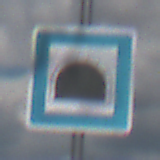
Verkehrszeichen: Tunnel
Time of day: Midday
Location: Outdoor (Nature)
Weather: PartlyCloudy
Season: NotSpecified
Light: Natural